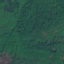
Land use / land cover: Forest